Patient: sex M, age 51
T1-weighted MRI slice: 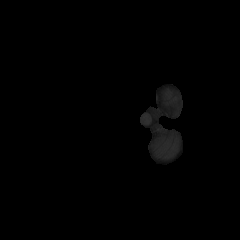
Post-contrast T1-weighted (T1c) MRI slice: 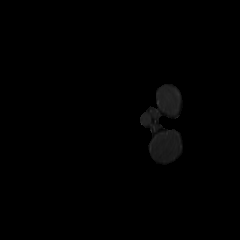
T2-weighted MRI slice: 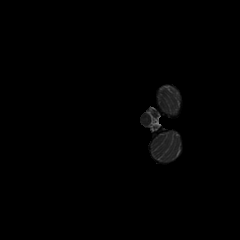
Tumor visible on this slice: no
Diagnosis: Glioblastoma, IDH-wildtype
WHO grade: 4